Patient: sex M, age 57
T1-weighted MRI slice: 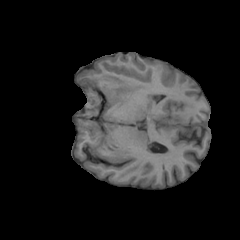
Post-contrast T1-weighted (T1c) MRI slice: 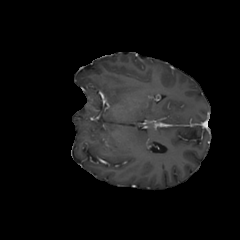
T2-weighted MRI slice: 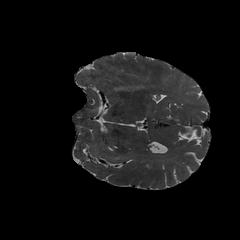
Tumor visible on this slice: yes
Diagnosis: Glioblastoma, IDH-wildtype
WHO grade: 4